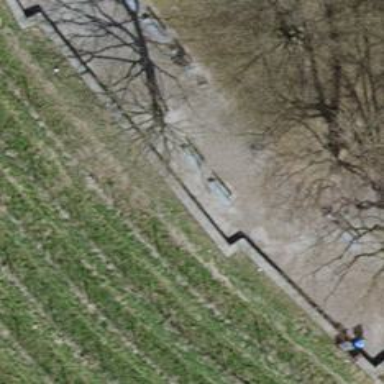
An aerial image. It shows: Bench.